Field crop: maize
Growth stage: 2
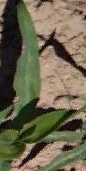
Species: maize